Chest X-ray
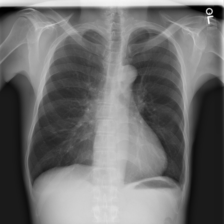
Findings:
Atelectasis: negative
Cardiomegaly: negative
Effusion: negative
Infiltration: positive
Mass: negative
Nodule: positive
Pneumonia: negative
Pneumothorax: negative
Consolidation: negative
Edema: negative
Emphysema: negative
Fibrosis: negative
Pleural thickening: negative
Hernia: negative